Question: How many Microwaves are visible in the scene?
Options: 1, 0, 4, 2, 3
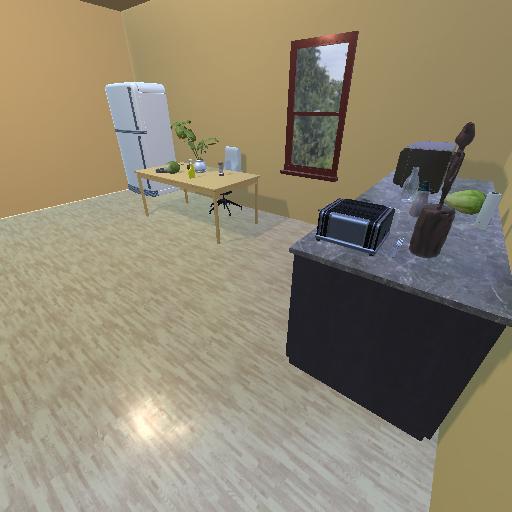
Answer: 1